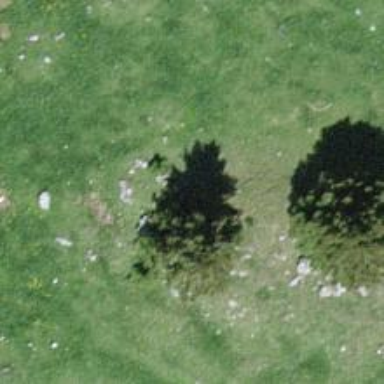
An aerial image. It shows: Needle-leaved tree in its natural environment.